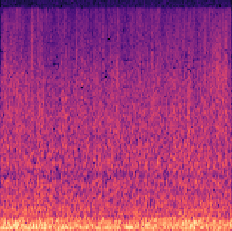
Sound class: Rain